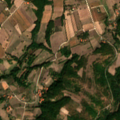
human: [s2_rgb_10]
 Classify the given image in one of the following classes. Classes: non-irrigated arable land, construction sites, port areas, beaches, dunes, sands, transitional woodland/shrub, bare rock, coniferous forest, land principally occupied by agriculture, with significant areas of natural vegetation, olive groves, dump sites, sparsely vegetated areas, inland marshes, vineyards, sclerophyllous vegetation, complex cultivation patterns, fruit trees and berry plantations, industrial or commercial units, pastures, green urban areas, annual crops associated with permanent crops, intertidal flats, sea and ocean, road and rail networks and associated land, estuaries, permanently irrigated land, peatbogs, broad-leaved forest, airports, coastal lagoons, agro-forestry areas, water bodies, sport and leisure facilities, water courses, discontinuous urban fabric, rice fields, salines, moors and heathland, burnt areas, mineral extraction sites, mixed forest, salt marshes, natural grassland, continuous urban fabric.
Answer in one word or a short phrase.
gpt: complex cultivation patterns, land principally occupied by agriculture, with significant areas of natural vegetation, broad-leaved forest